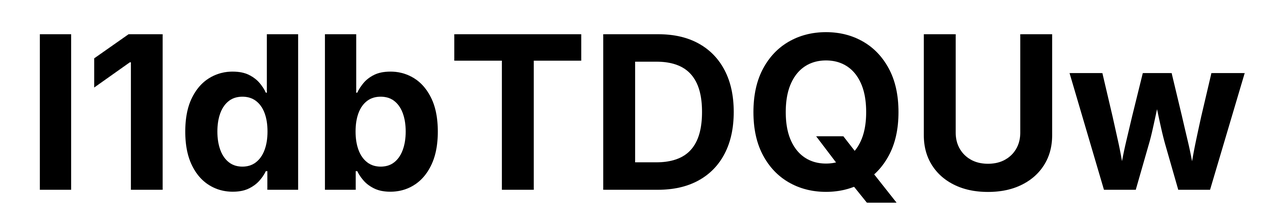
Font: Inter_Bold